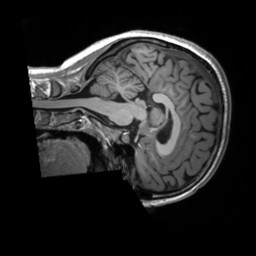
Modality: T1w
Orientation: sagittal
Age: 23
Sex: female
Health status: healthy
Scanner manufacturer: siemens
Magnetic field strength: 3 T
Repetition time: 2.53 s
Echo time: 0.00227 s